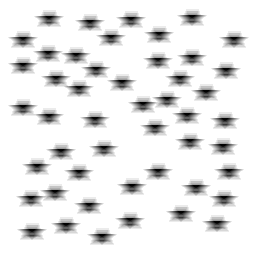
Squares: 0
Triangles: 0
Stars: 48
Total shapes: 48